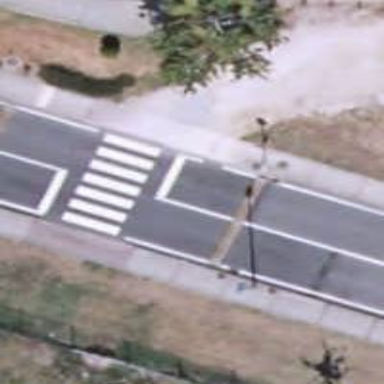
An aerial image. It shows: Marked road crossing.